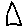
Label: triangle